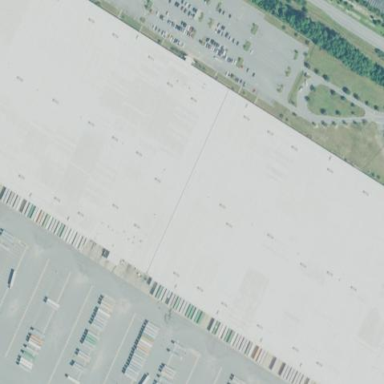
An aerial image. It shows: Warehouse building.